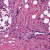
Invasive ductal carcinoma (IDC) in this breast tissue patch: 0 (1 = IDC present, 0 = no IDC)